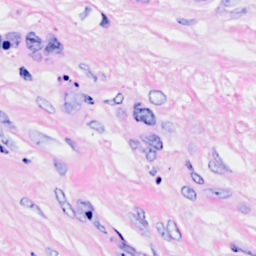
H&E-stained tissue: Breast